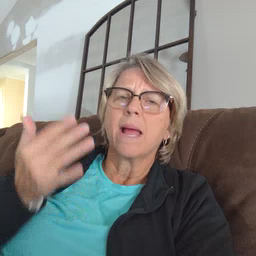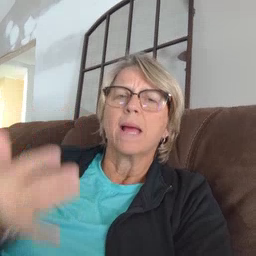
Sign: wait